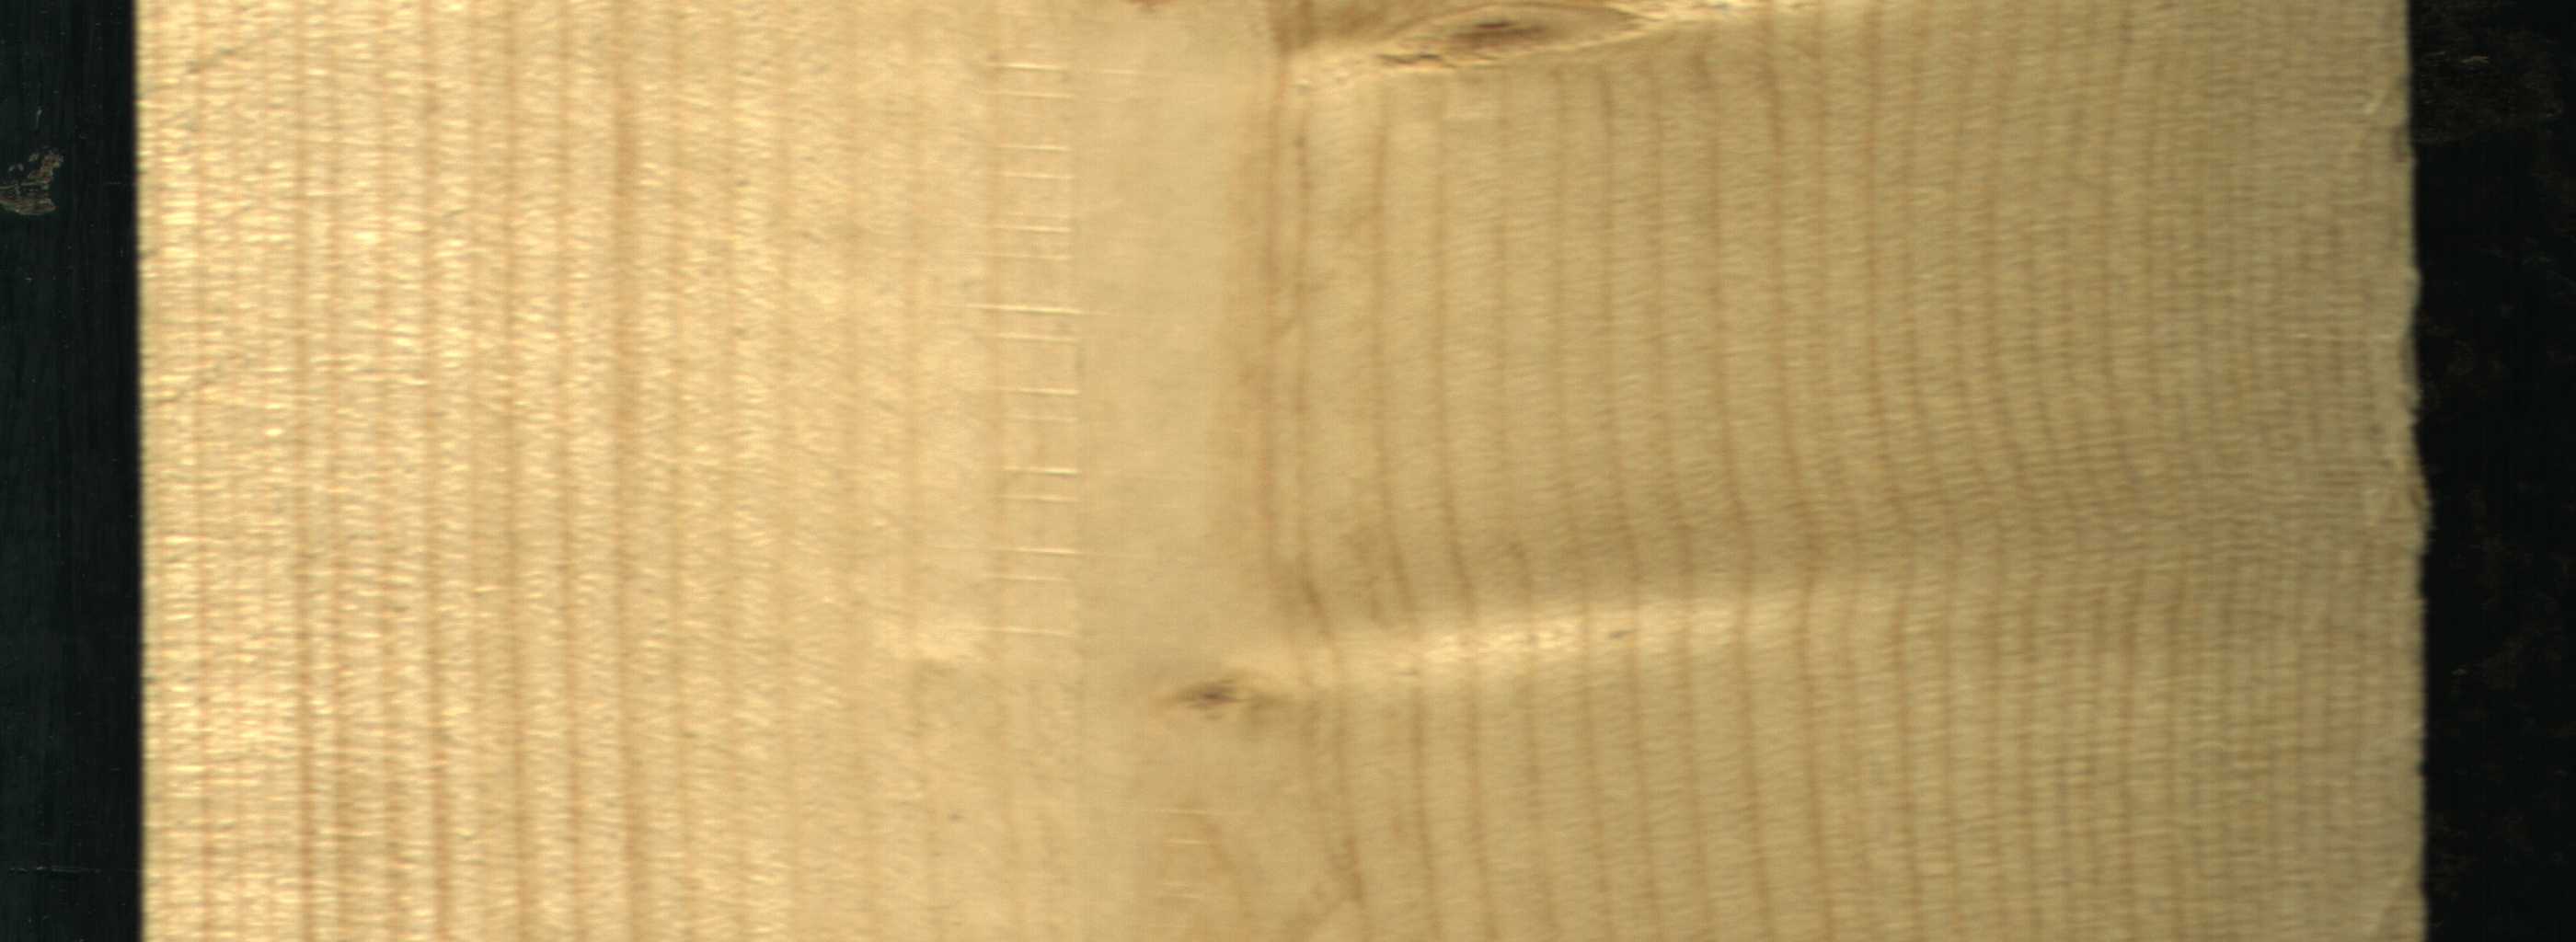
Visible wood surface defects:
Live_Knot